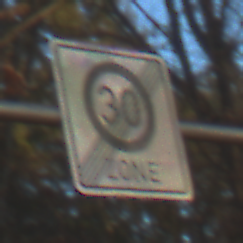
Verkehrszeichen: EndeZone30
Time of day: SunriseSunset
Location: Outdoor (Nature)
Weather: Clear
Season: Autumn
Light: Natural